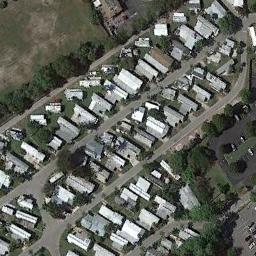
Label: mobile_home_park